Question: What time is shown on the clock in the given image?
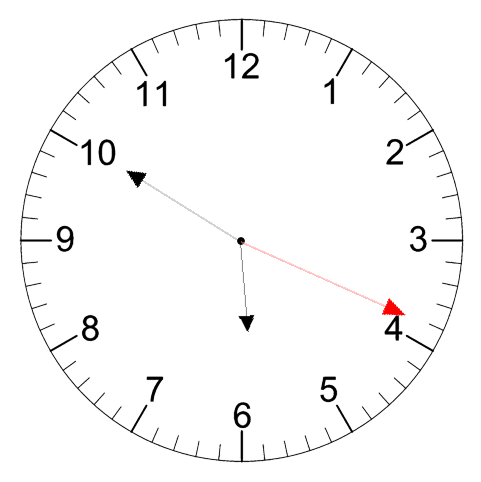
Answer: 05:50:19